Question:
What does this warning mean ?
How do I solve it ?
Here is the code I am referring to
'''
expression : expression operator=DIV expression
| expression operator=MUL expression
| expression operator=ADD expression
| expression operator=SUB expression
| INT
| FLOAT
| BOOLEAN
| NULL
| ID
;
'''
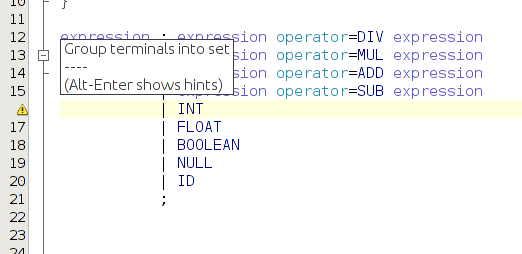
Answer: The ANTLR 4 parser generator can combine groups of transitions to form a single "set transition" in certain cases, reducing static and dynamic memory overhead as well as improving runtime performance. This can only occur if all alternatives of a block contain a single element or set. For example, the following code allows 'INT' and 'FLOAT' to be combined into a single transition:
'''
// example 1
number
: INT
| FLOAT
;
// example 2, elements grouped into a set
primary
: '(' expression ')'
| (INT | FLOAT)
;
'''
However, in the following situation the elements cannot be combined by the compiler so they'll be treated separately:
'''
primary
: '(' expression ')'
| INT
| FLOAT
;
'''
'('')' Altering your code to the following would address the warning.
'''
expression
: expression operator=DIV expression
| expression operator=MUL expression
| expression operator=ADD expression
| expression operator=SUB expression
| ( INT
| FLOAT
| BOOLEAN
| NULL
| ID
)
;
'''